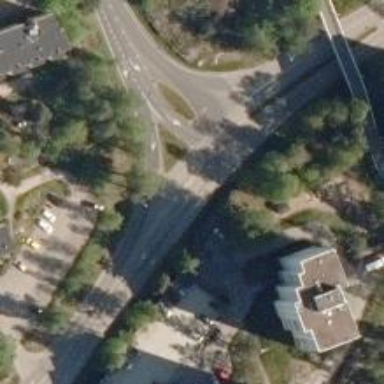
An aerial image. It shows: Tertiary link road with asphalt surface.